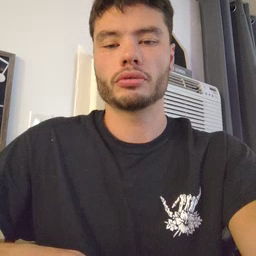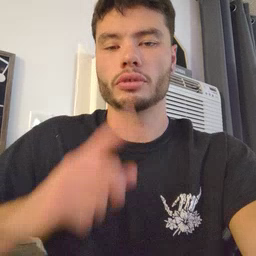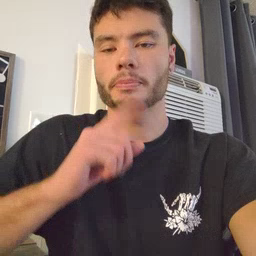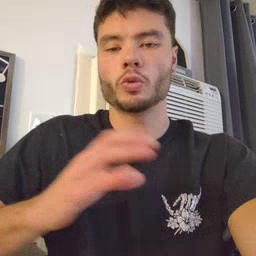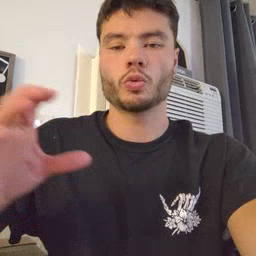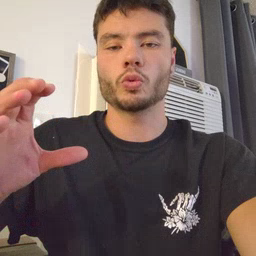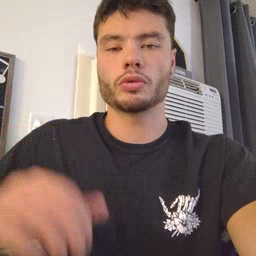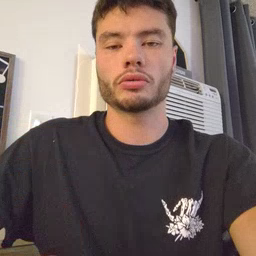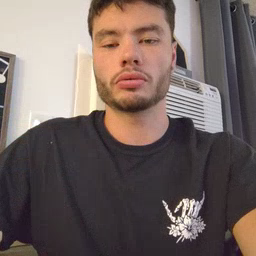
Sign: balloon